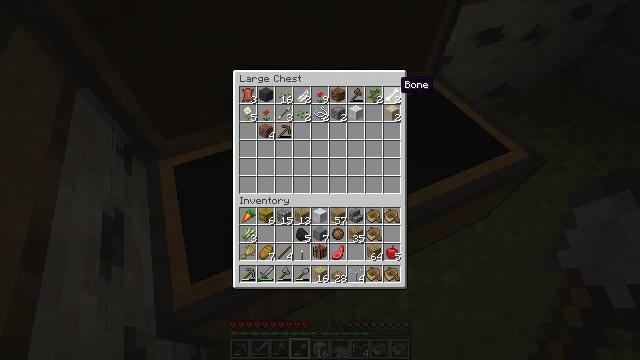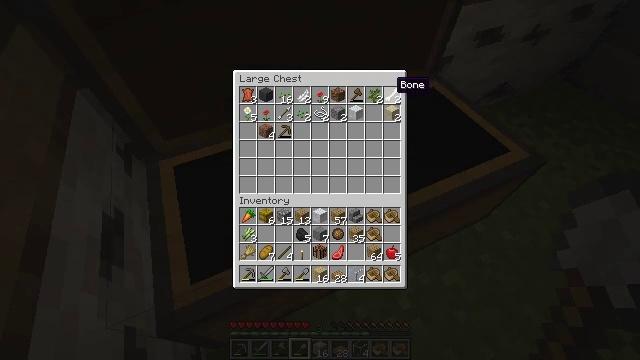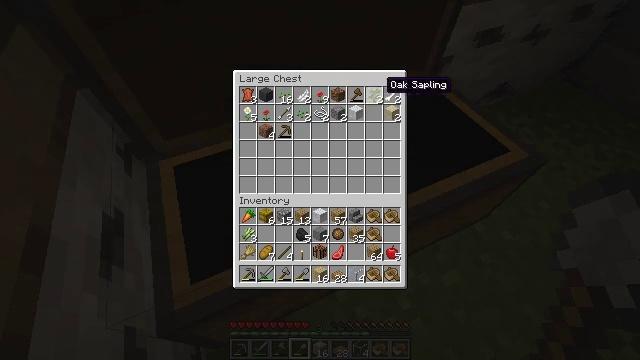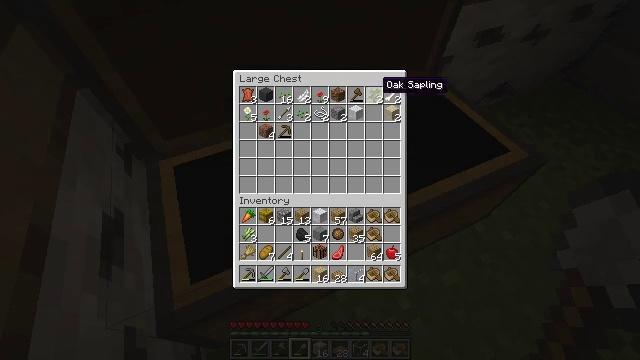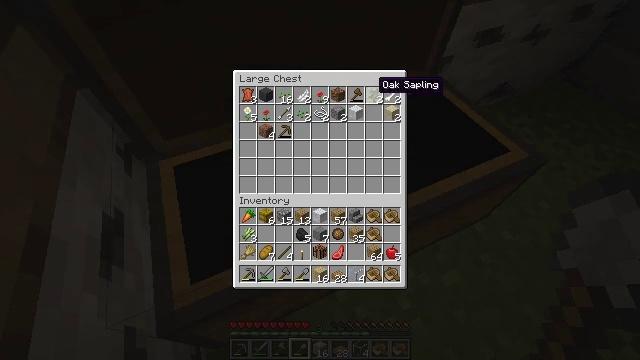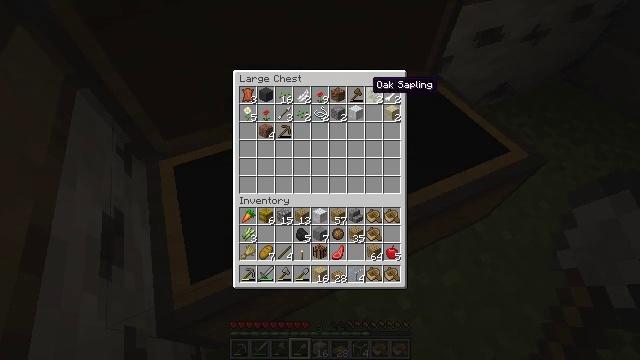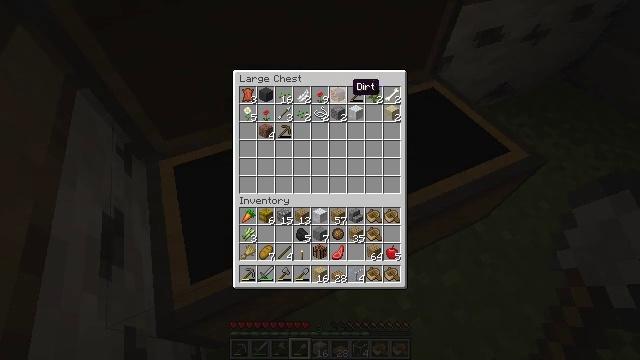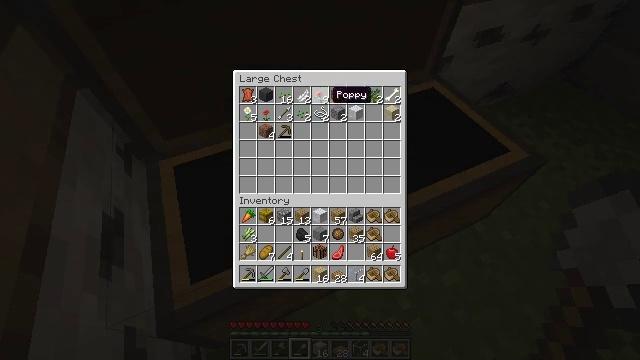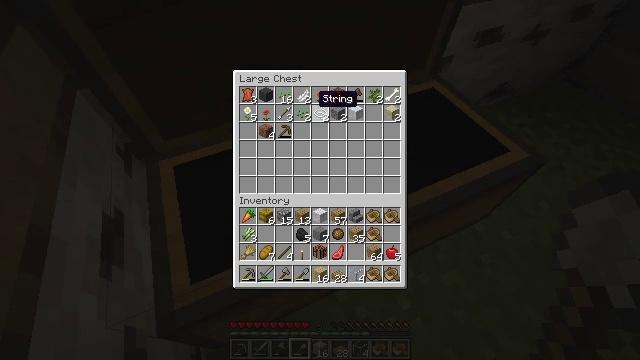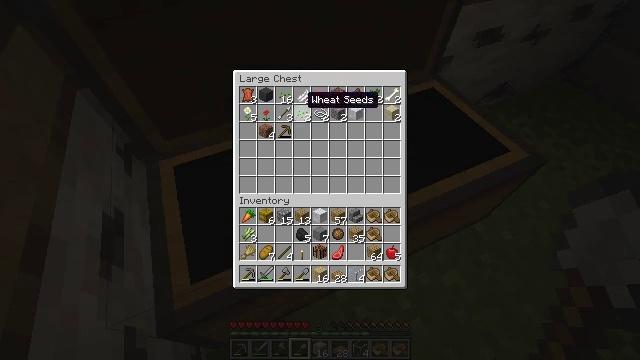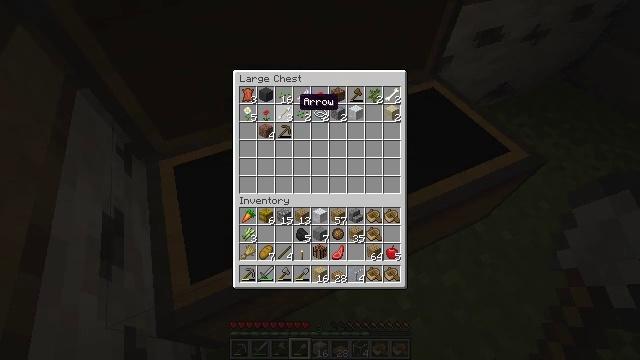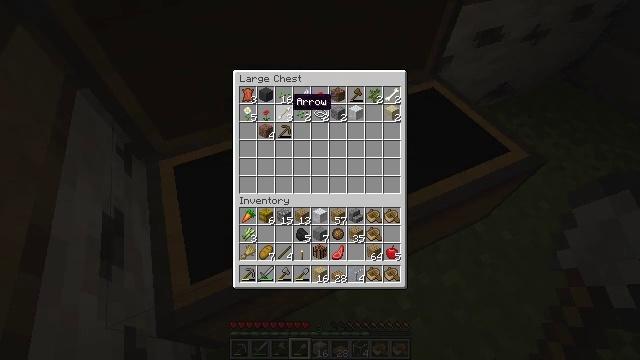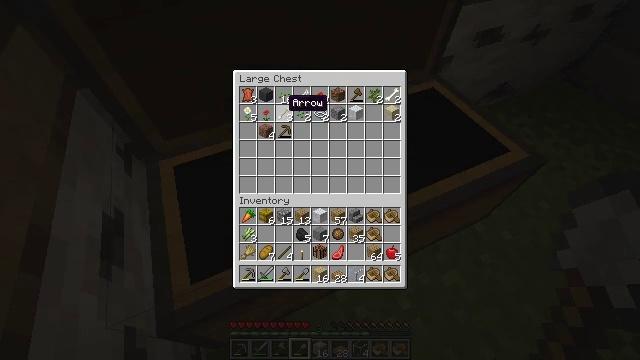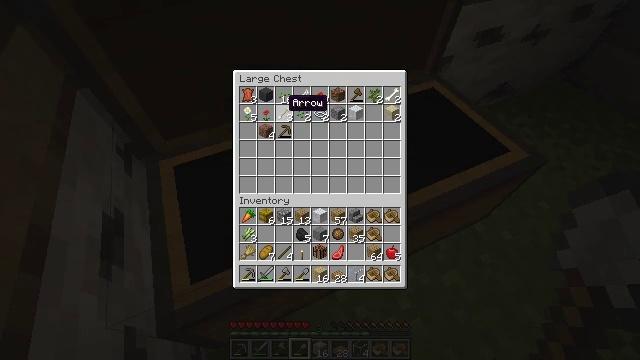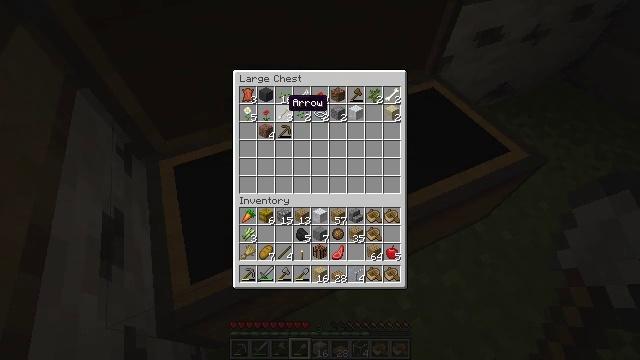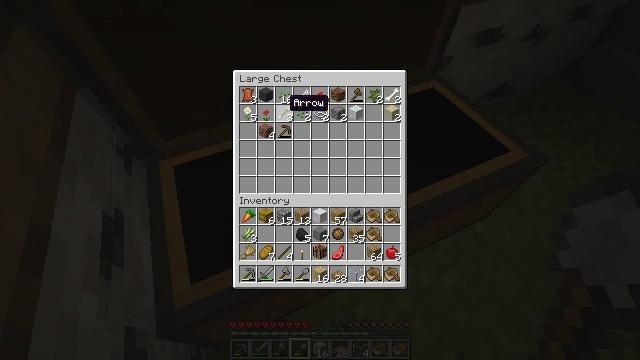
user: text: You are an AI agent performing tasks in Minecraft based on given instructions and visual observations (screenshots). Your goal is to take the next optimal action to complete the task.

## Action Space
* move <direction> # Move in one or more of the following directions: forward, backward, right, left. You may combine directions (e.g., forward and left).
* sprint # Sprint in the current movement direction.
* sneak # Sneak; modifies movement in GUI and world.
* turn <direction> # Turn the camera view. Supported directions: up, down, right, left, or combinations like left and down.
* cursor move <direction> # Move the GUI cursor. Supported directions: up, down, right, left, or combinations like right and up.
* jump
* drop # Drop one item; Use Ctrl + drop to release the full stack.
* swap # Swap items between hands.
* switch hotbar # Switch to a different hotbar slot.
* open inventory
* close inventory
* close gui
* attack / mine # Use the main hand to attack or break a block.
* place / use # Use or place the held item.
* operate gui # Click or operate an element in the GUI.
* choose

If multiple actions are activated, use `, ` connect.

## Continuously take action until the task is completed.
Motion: motion action
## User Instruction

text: Break the existing planks.
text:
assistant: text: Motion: no_op
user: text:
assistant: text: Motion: cursor move left
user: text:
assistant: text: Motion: no_op
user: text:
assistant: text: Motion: no_op
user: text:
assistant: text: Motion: no_op
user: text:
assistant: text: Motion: cursor move left
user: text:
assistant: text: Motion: cursor move left and down
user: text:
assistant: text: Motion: cursor move left
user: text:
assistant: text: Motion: cursor move left
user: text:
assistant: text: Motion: cursor move left
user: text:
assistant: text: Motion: cursor move left
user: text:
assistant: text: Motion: no_op
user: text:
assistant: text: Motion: no_op
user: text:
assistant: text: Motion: no_op
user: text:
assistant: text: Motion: no_op
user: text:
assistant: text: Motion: cursor move right
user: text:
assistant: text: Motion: cursor move right
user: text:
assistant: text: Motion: cursor move right
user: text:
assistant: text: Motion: cursor move right
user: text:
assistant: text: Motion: cursor move right
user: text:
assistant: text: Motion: cursor move right
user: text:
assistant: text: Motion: no_op
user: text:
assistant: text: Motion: no_op
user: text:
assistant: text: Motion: no_op
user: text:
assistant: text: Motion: no_op
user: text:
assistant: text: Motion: no_op
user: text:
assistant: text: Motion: no_op
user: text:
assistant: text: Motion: no_op
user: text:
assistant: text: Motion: no_op
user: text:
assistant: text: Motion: no_op